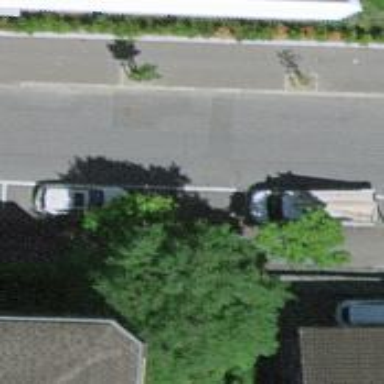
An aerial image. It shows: Broadleaved tree found on street.